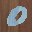
Label: 0